Aerial crown-view tile of a tropical tree (Barro Colorado Island, Panama), acquired 20250414:
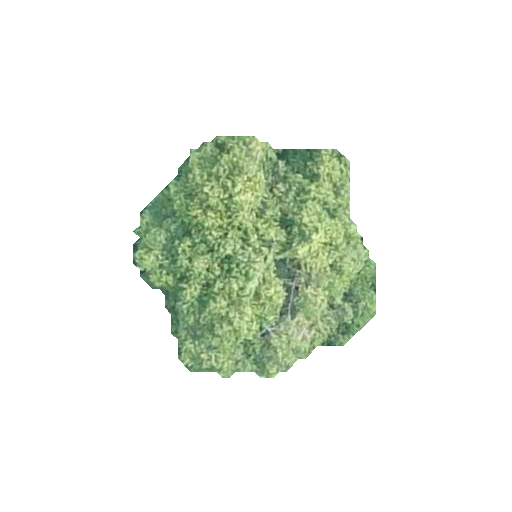
Species: Guatteria lucens
GBIF accepted scientific name: Guatteria lucens
Crown area: 64.218 m²